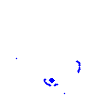
Particle: pion